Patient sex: M
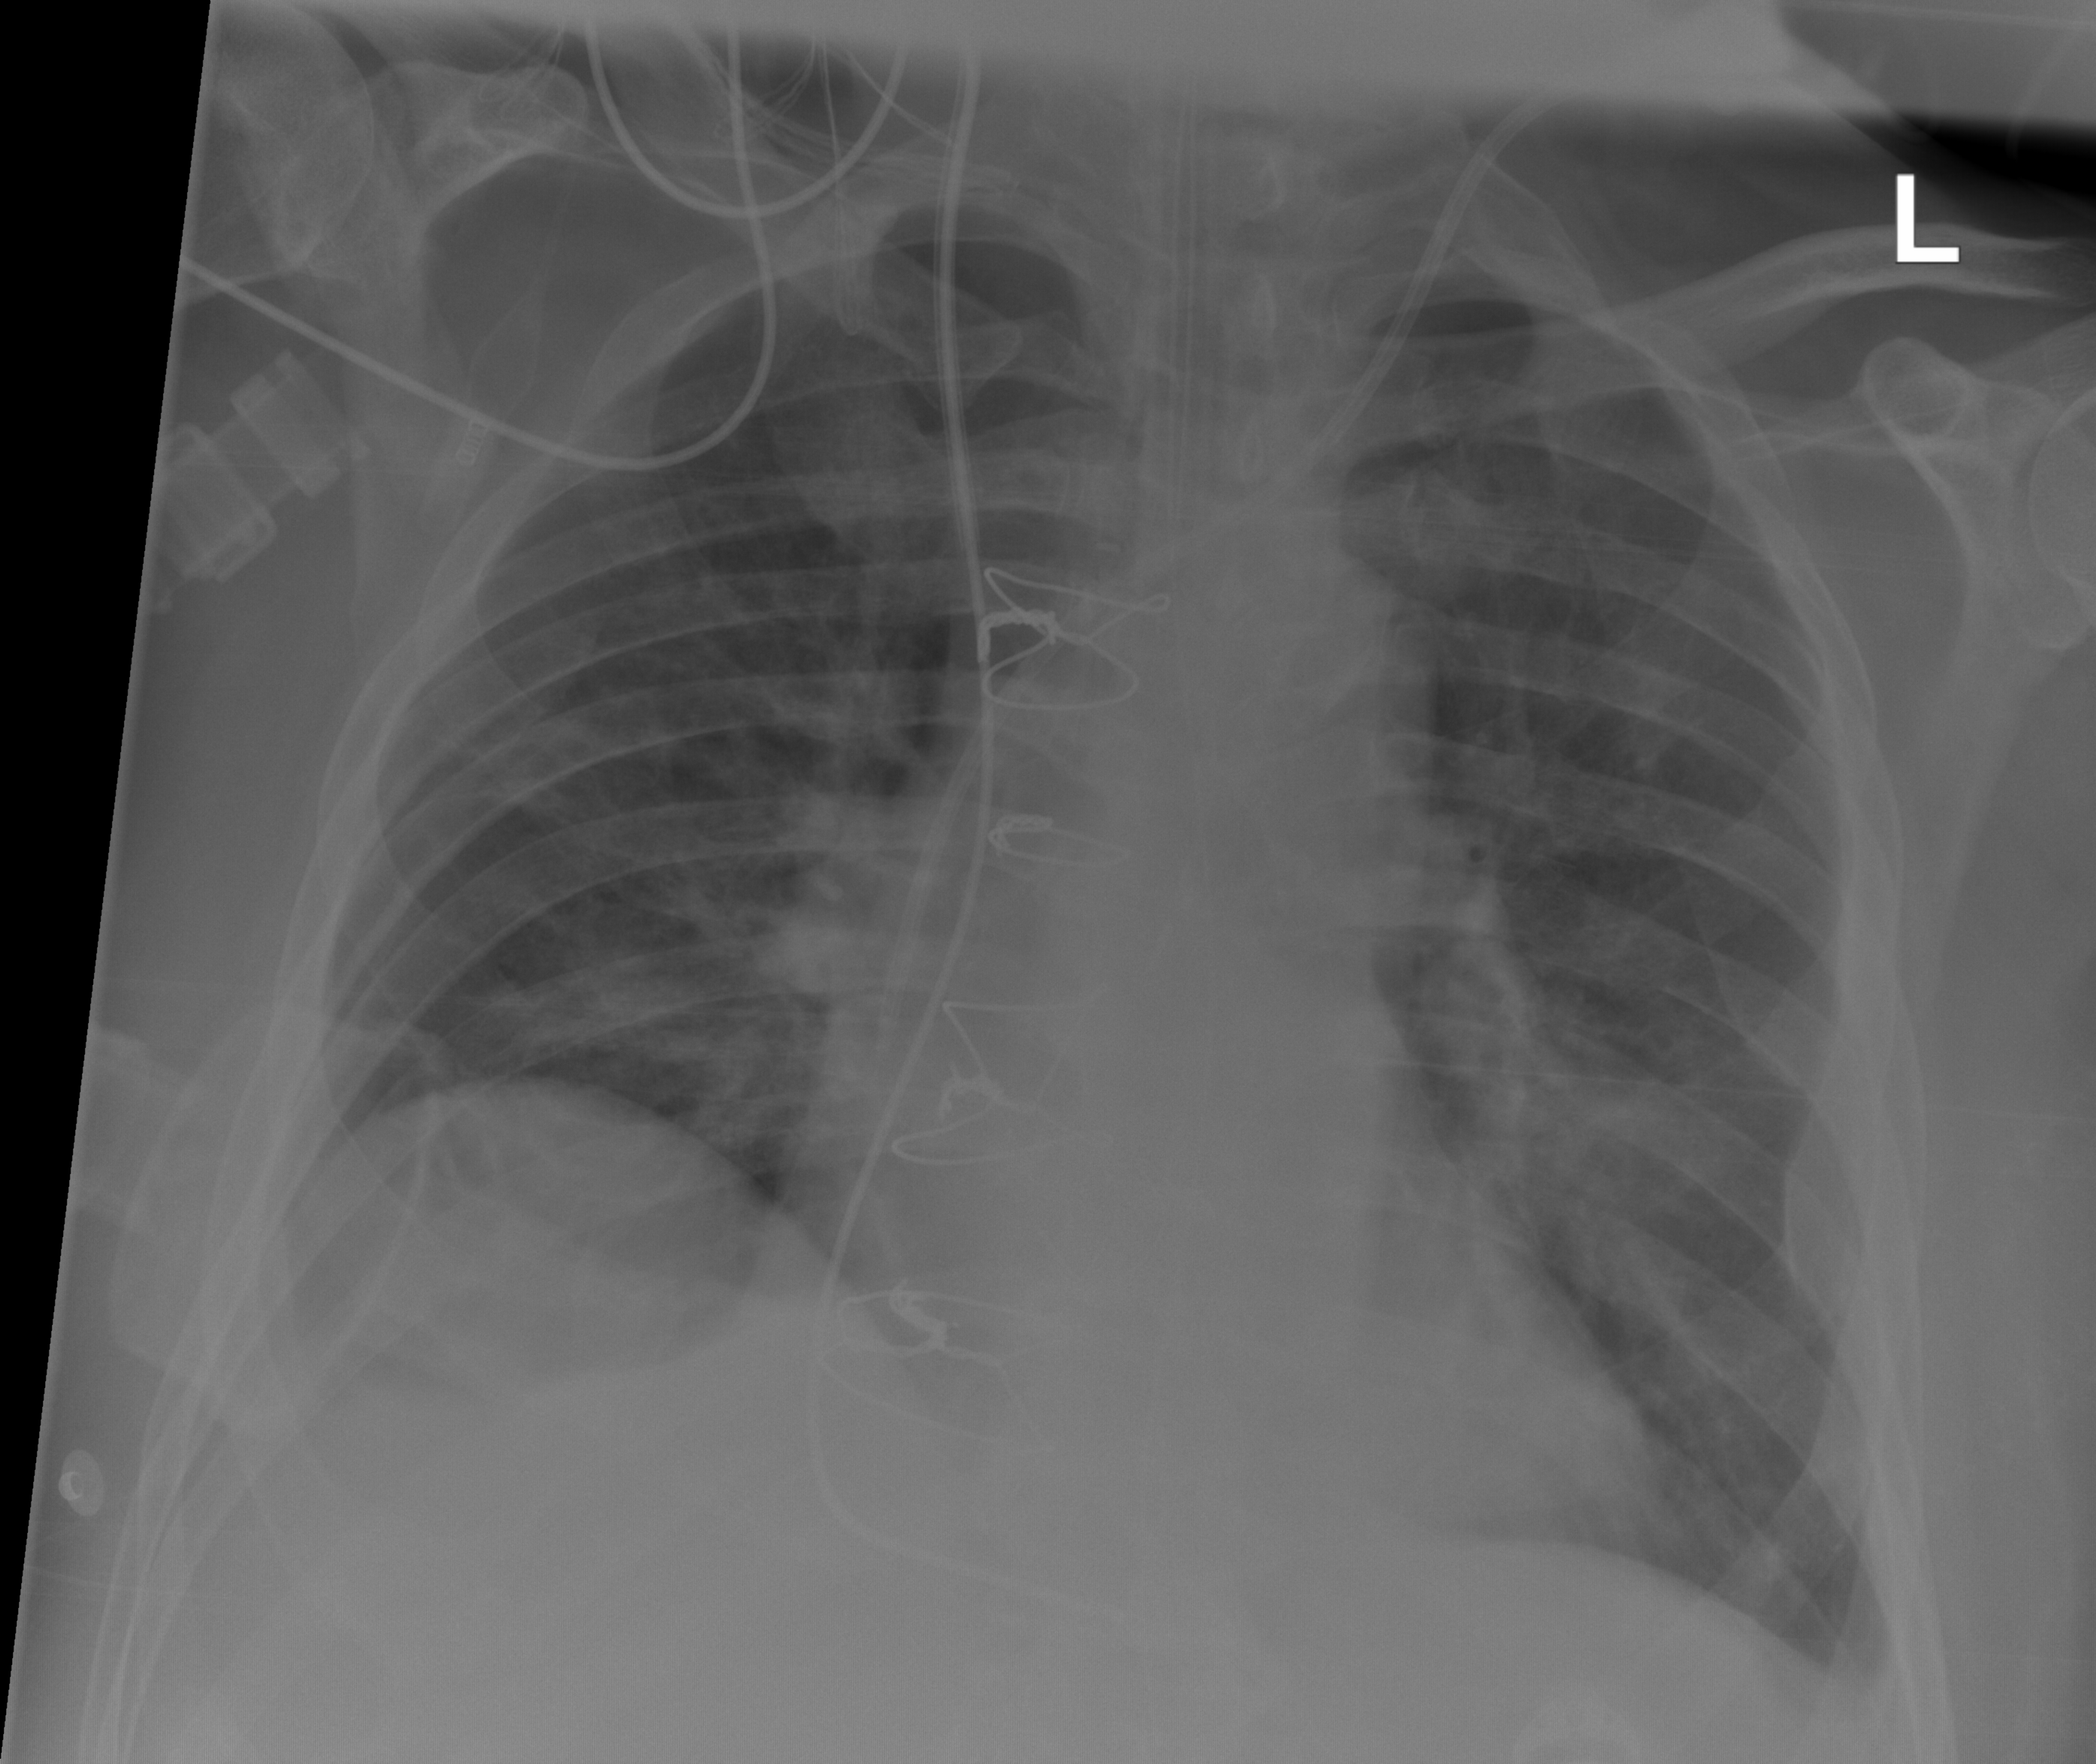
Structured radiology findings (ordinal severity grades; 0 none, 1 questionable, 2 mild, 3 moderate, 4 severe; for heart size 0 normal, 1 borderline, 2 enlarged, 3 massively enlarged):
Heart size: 0
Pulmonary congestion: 2
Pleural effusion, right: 0
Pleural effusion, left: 0
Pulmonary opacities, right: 0
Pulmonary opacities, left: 0
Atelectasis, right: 0
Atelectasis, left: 0